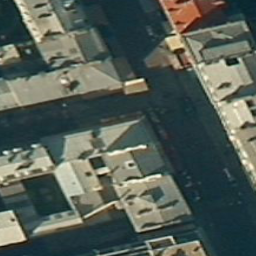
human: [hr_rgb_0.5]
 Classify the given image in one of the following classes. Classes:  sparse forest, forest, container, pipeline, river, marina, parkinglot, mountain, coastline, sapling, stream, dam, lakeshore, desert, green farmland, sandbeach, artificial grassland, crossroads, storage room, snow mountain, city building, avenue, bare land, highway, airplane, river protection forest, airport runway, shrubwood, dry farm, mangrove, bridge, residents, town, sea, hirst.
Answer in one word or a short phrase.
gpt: city building